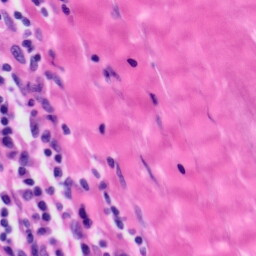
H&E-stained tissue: Tonsil